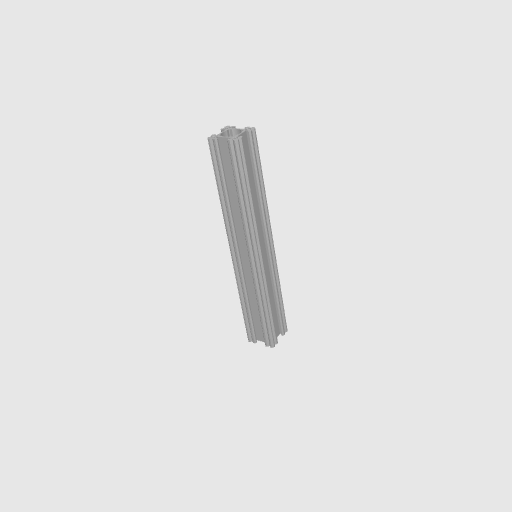
Part: GoRAIL168